Question: I'm working on a simple calculator/converter. It takes pixel values and turns them into a ratio values, relative to one another.
Basically, I create an array with the input values, find the total of all values, divide each value by the total and then divide again by the minimum value, and then print them out on the right side.
Problem is, everything seems to work perfectly, but in the last for loop, when I use .toFixed() to round the numbers to a reasonable decimal place, all the numbers come out as 0.00. I used console.log to test the numbers after the math is performed, and it's right. But they're crazy-huge decimals. So I need to whittle them down.
Here's what it looks like, if it helps.
Here's my code:
HTML:
'''
<div class="input-grid">
<div class="input-row">
<div class="input-box"><input type="text"><span class="input-unit">px</span></div>
<i class="fa fa-chevron-right"></i>
<span class="input-response">1.541</span>
</div>
<div class="input-row">
<div class="input-box"><input type="text"><span class="input-unit">px</span></div>
<i class="fa fa-chevron-right"></i>
<span class="input-response">1.542</span>
</div>
<div class="input-row">
<div class="input-box"><input type="text"><span class="input-unit">px</span></div>
<i class="fa fa-chevron-right"></i>
<span class="input-response">1.543</span>
</div>
<div class="input-row">
<div class="input-box"><input type="text"><span class="input-unit">px</span></div>
<i class="fa fa-chevron-right"></i>
<span class="input-response">1.544</span>
</div>
</div>
<div class="btn-wrap">
<span class="calc-btn">calculate</span>
<span class="reset-btn">reset</span>
</div>
'''
JS
'''
$('.calc-btn').click(function(){
var inputs = [];
var total = 0;
//put input values into an array
$('.input-box input').each(function(){
inputs.push($(this).val());
total = total + ($(this).val());
});
//find the lowest value
var minValue = Math.min.apply(Math,inputs); // get minimum value in array
//calculation part
for (i = 0; i < inputs.length; i++) {
inputs[i] = ((inputs[i] / total) * 10)/ minValue;
//the problem
inputs[i] = inputs[i].toFixed(3);
}
//print answers
$('span.input-response').each(function(i){
$(this).text(inputs[i]);
});
});
'''
Any idea why this would be happening, and what I should do to fix it?
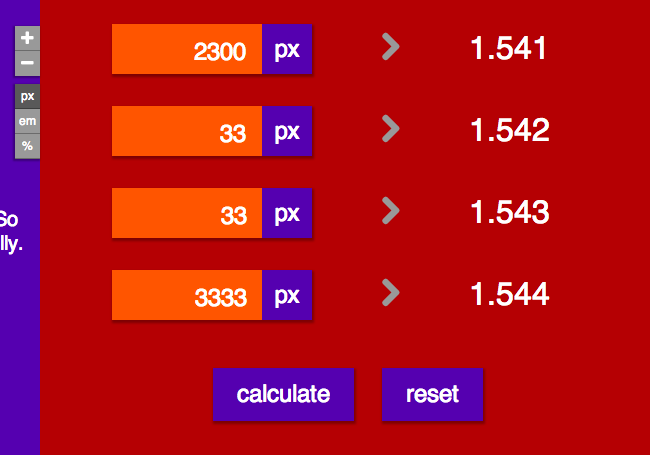
Answer: I think you need to covert the values to numbers first using 'parseFloat()':
'''
var num = parseFloat($(this).val());
inputs.push(num);
total = total + num;
'''
Otherwise, when you are setting 'total', you are just concatenating a string, which will become a very large number. Then when you divide by total, you get a very small number, which always ends up as '0.000' when you call 'toFixed()'.